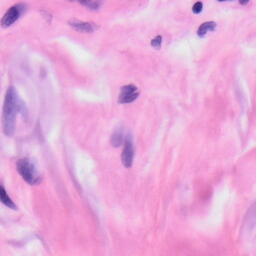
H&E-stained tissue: Skin